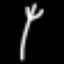
Label: fork